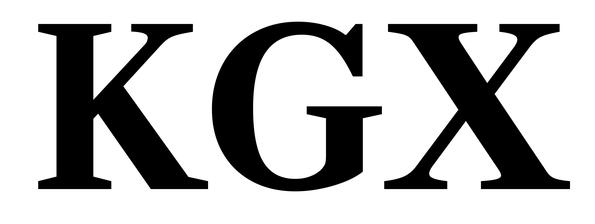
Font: LibreCaslonText_Bold